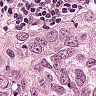
Metastatic tissue present: yes